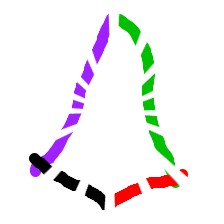
Shape: kite